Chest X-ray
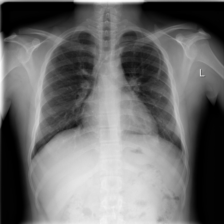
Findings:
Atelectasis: negative
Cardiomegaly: negative
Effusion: negative
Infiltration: negative
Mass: negative
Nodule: negative
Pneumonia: negative
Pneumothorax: negative
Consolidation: negative
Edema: negative
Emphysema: negative
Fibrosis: negative
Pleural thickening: negative
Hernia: negative